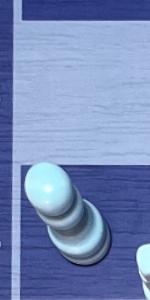
Label: Pawn_White